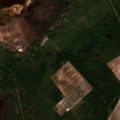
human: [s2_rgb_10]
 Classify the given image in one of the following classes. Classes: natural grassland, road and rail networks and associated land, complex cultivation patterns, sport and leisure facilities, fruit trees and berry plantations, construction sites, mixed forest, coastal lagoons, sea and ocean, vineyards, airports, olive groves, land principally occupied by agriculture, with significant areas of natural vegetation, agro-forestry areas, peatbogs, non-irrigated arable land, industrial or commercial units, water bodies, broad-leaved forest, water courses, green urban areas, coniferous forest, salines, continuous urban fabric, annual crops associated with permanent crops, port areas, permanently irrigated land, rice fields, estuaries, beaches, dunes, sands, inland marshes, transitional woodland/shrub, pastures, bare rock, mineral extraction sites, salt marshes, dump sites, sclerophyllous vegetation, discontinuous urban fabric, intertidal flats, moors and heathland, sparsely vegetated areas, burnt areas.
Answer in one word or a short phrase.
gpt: non-irrigated arable land, broad-leaved forest, coniferous forest, mixed forest, sea and ocean